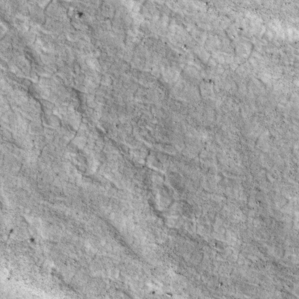
Label: non_frost